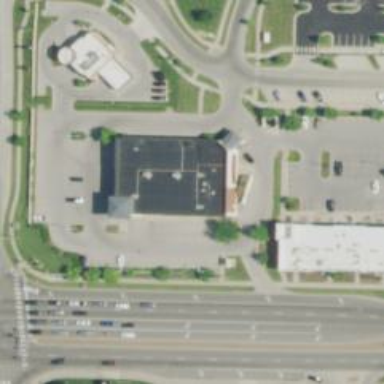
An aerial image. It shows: Pharmacy providing healthcare services.